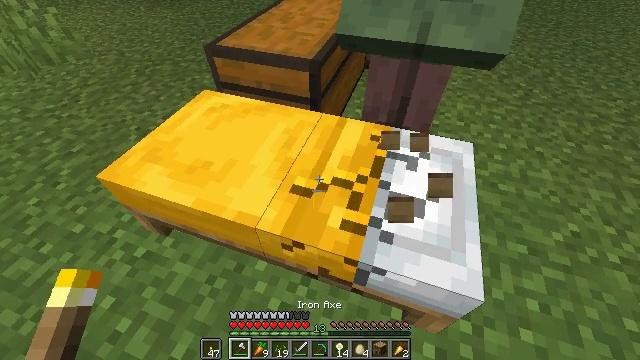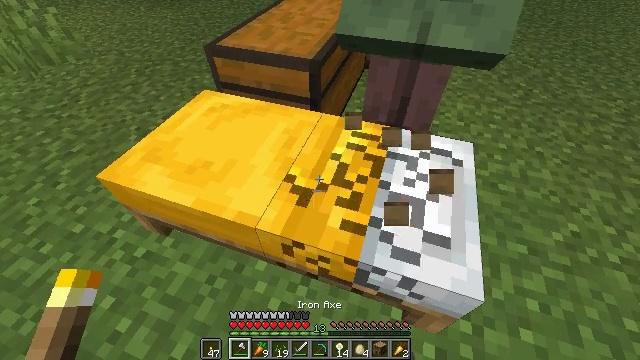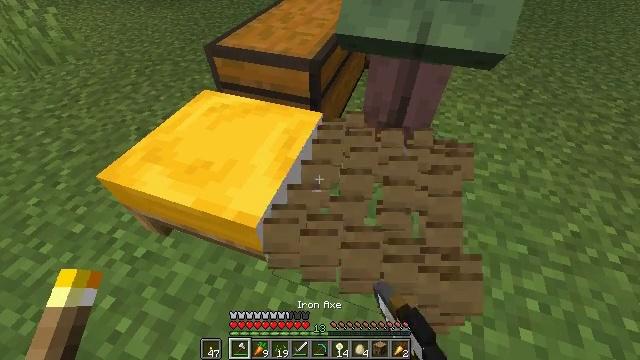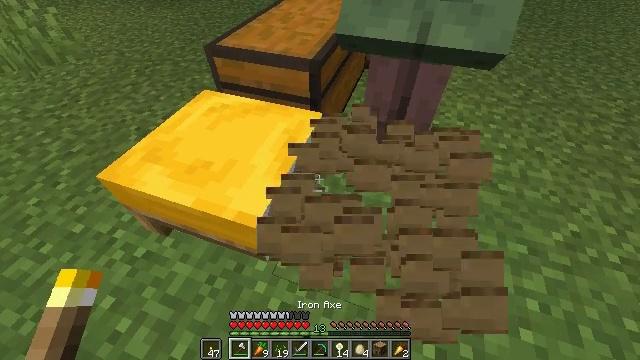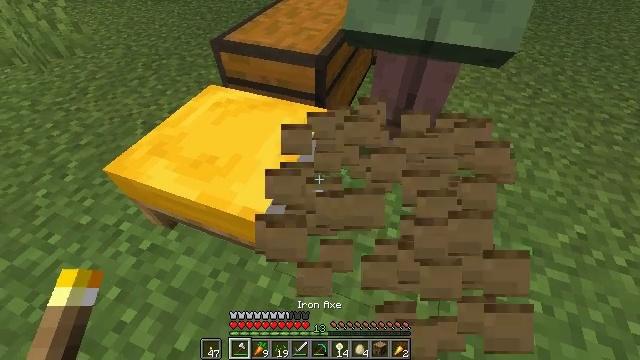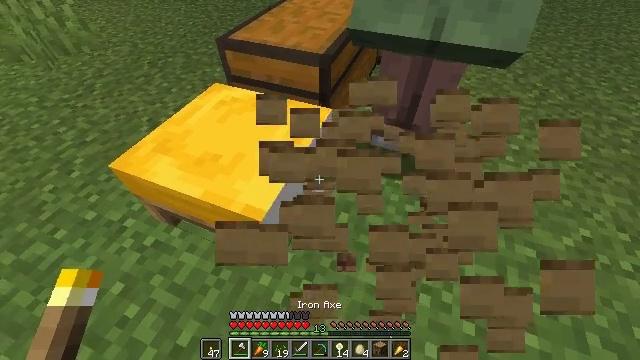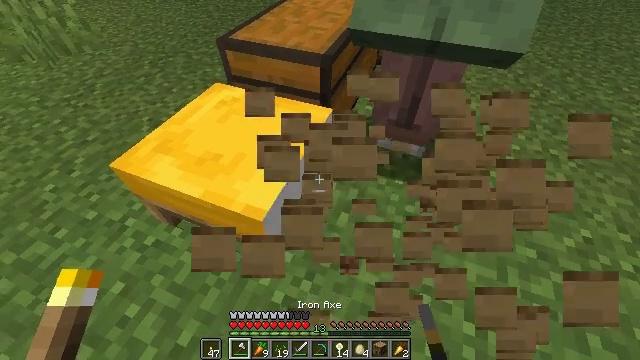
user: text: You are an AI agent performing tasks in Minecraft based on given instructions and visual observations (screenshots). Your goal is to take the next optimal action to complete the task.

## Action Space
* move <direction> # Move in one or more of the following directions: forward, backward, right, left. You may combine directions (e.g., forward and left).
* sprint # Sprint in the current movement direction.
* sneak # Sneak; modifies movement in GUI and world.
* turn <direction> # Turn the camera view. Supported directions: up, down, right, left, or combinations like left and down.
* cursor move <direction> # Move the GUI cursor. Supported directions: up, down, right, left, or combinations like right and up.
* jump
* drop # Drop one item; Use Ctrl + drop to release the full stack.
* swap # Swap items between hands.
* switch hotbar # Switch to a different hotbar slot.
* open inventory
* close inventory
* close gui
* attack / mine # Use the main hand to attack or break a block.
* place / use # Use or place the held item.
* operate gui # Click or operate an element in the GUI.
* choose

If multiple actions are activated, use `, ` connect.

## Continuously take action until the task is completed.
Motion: motion action
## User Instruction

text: Break the yellow bed.
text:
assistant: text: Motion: attack / mine
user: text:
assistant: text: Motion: attack / mine
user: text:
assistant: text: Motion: attack / mine
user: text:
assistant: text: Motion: turn left, attack / mine
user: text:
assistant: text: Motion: turn left
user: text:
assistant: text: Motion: no_op
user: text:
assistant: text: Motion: no_op